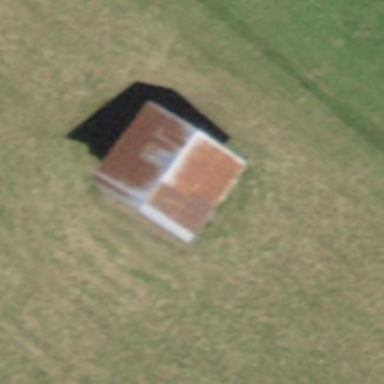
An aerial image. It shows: Rural barn.